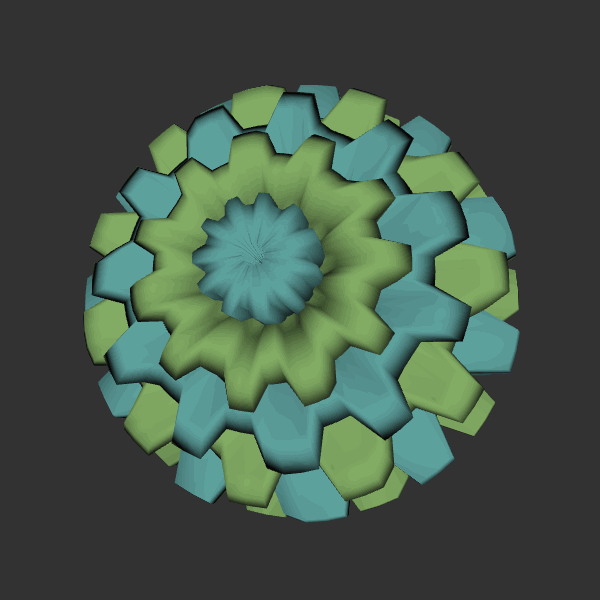
Background: dark